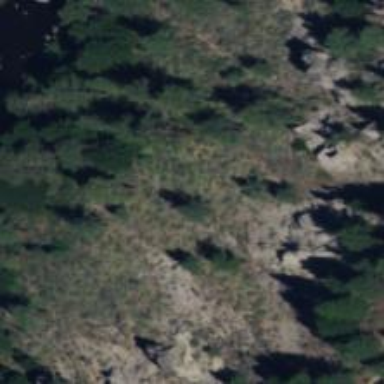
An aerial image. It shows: Woodland with evergreen needle-leaved trees.